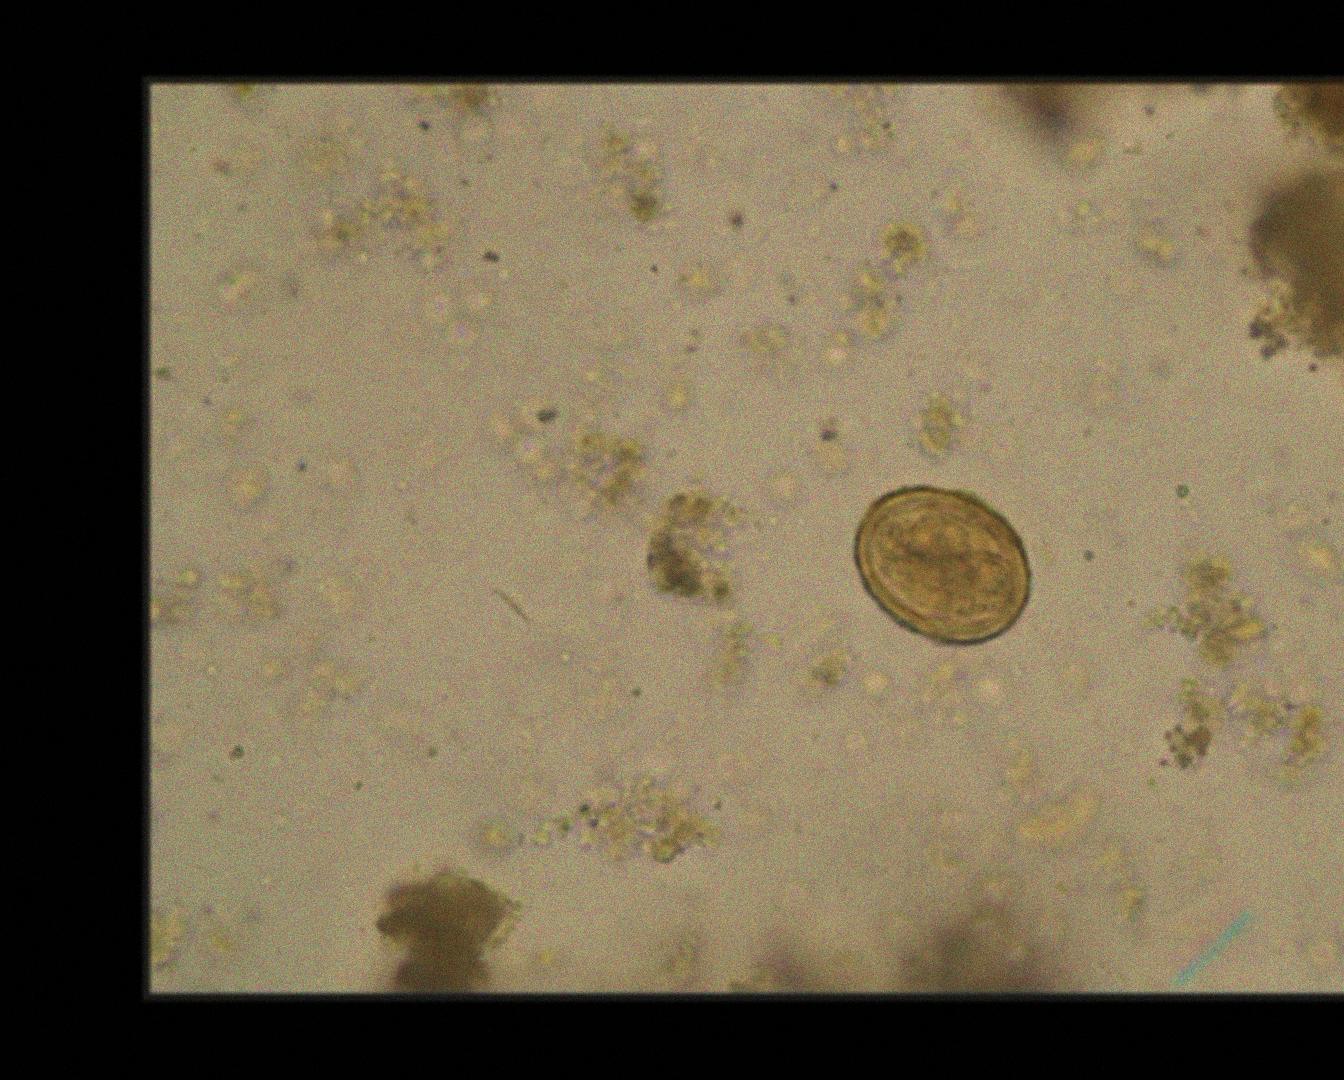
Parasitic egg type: Ascaris lumbricoides